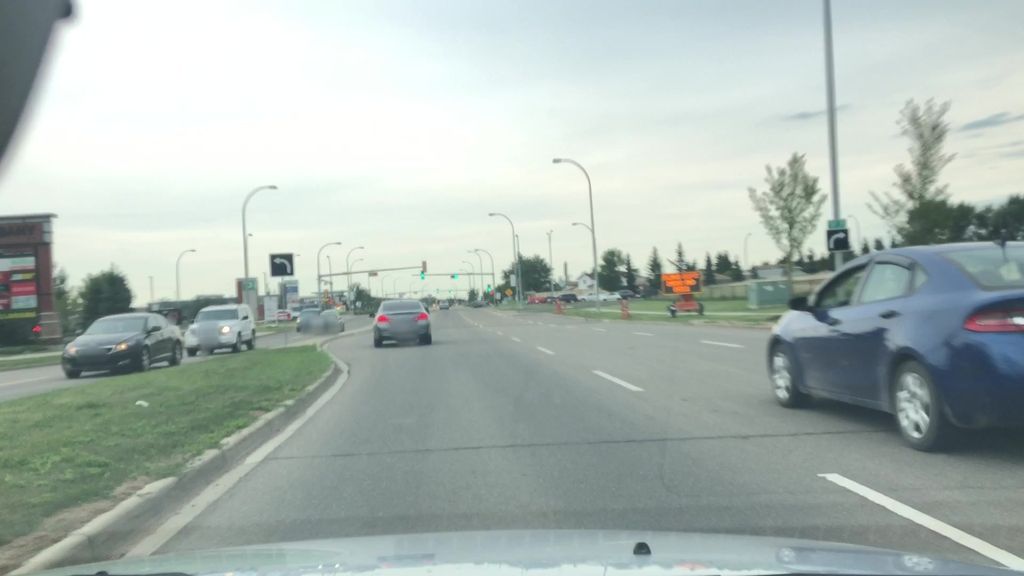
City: edmonton